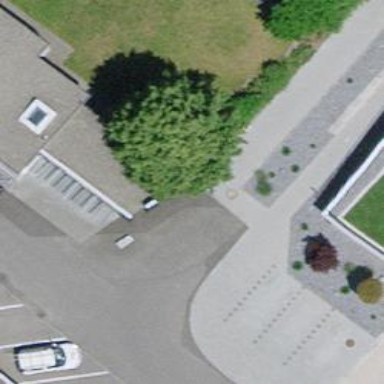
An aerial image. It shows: View of roof of building.